【题型】解答题　【知识点】平面几何　【难度】easy
如图，两个正方形边长分别是 10 和 6，则阴影部分的面积是多少？（$\pi$ 取 3）

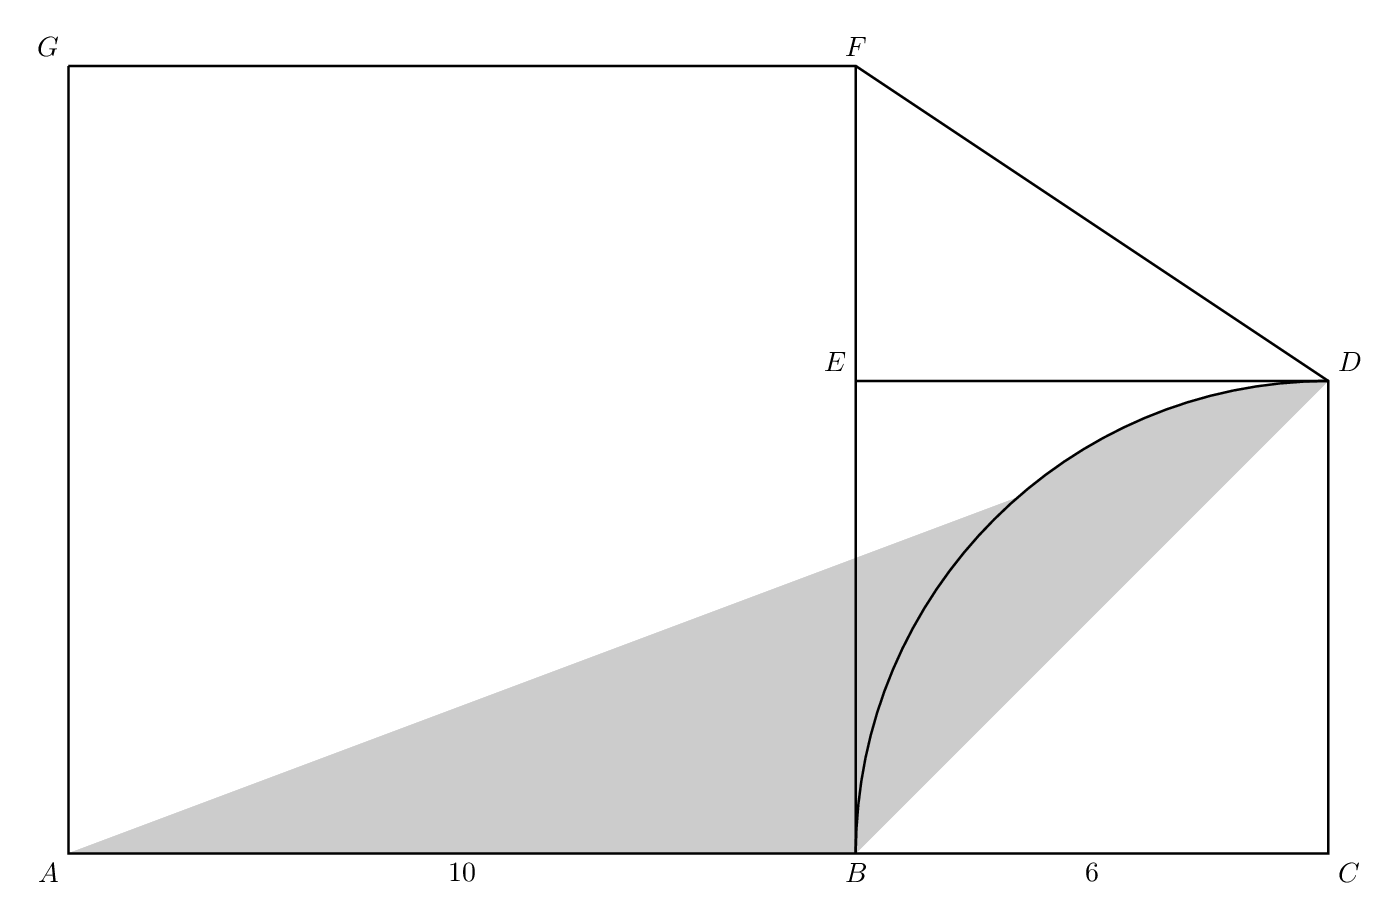
【解答】
\noindent \textbf{【答案】} 阴影部分的面积为 39.

\vspace{1em}

\noindent \textbf{【分析】} 观察图形可知，阴影部分的面积等于 $\triangle ACD$ 的面积减去月牙 $BCD$ 的面积，求出月牙 $BCD$ 的面积，再用 $\triangle ACD$ 的面积减去月牙 $BCD$ 的面积即可求出答案.

\vspace{1em}

\noindent \textbf{【详解】} 解：月牙 $BCD$ 的面积为小正方形减去 $\frac{1}{4}$ 的圆的面积，即 $6 \times 6 - \frac{1}{4} \times \pi \times 6^2$

$= 36 - \frac{1}{4} \times 3 \times 36 = 36 - \frac{3}{4} \times 36 = 36 - 27 = 9$，

\noindent 阴影部分面积为：$(10 + 6) \times 6 \div 2 - 9$

$= 16 \times 6 \div 2 - 9 = 96 \div 2 - 9 = 48 - 9 = 39$，

\noindent 答：阴影部分的面积为 39.

\vspace{1em}

\noindent \textbf{【点睛】} 此题考查了学生对图形的观察能力、分析能力以及对求三角形面积和圆的面积的熟练程度.